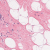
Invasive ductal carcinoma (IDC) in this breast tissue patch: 0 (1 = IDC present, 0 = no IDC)